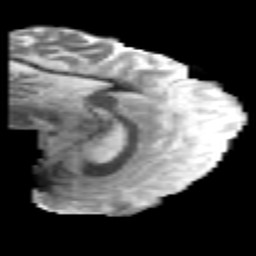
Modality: MD
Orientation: sagittal
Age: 35
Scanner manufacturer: philips
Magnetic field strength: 3 T
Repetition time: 8.584 s
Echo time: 0.127 s